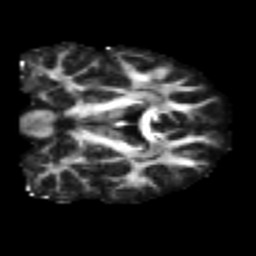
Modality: FA
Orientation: coronal
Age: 26
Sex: male
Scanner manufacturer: siemens
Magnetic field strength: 3 T
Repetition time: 2.3 s
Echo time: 0.085 s